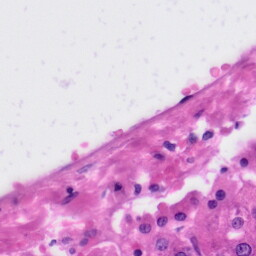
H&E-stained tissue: Liver